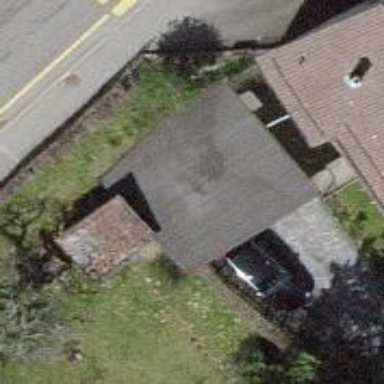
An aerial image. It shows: Garage.